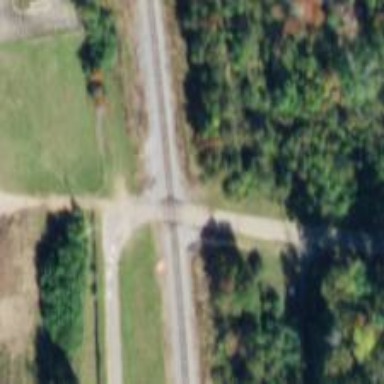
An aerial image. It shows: Railway level crossing.